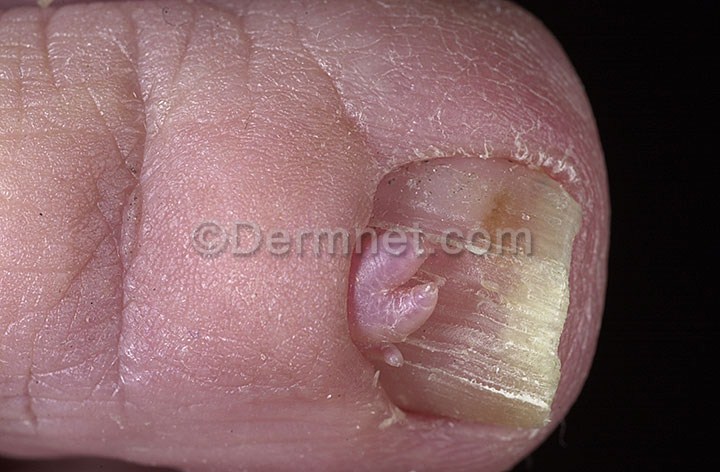
Disease: Systemic Disease